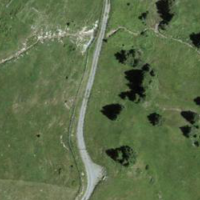
EUNIS habitat code: 26
Species observed at this site:
Pimpinella major